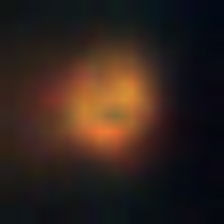
Taxon: NanoPlankton
Group: Other